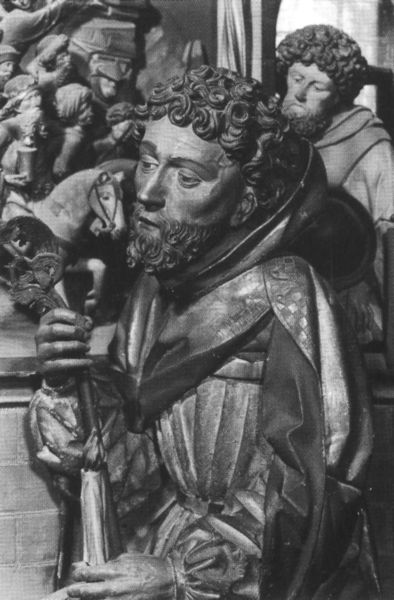
Titel: Bozen, Hochaltar der Franziskanerkirche
Künstler: Hans Klocker
Standort: Bozen, Franziskanerkirche (EU - AUT - Tirol)
Schlagwörter: mann, umhang, holz, gürtel, bart, stein, figur, mantel, gotik, locken, pferd, stock, skulptur, stab, detail, foto, schwarzweiss, schnitzerei, mönch, heiliger, adliger, kaputze, kapuze, apostel, schnitzarbeit, antonius